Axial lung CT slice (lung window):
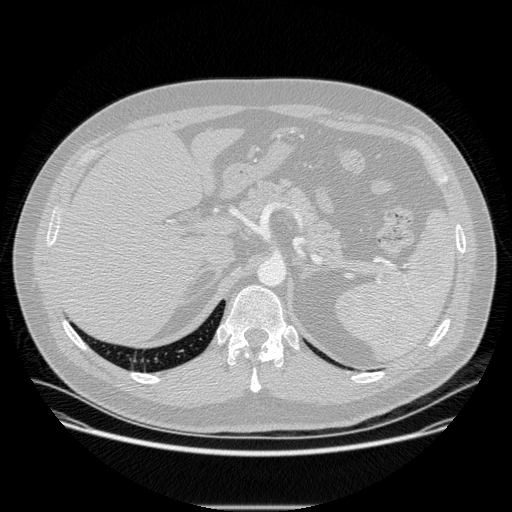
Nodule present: no